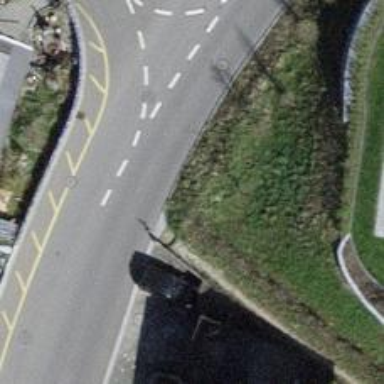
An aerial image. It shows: Set of steps on the road.